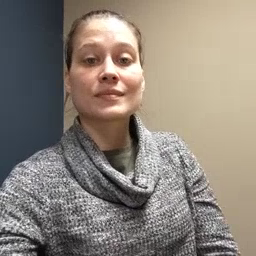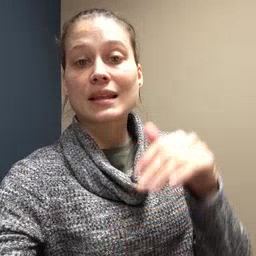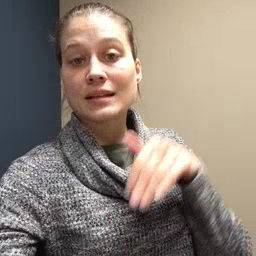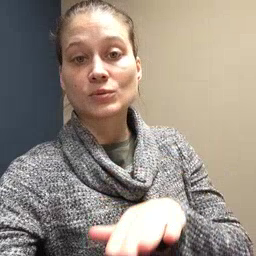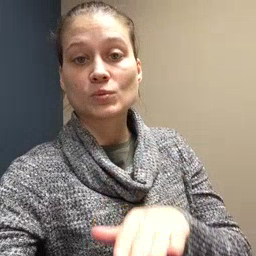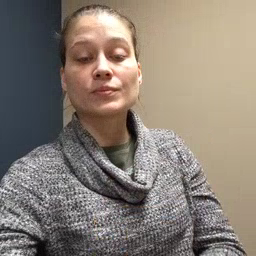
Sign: into